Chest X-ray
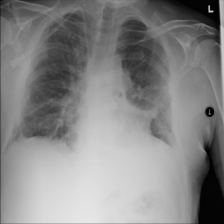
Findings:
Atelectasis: negative
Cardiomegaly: negative
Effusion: negative
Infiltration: negative
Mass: negative
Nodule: negative
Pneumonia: negative
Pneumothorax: negative
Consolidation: negative
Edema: negative
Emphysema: negative
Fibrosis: negative
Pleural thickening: negative
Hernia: negative